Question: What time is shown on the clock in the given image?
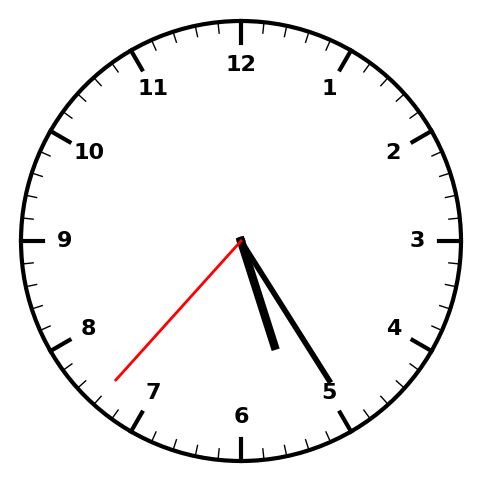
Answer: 05:24:37